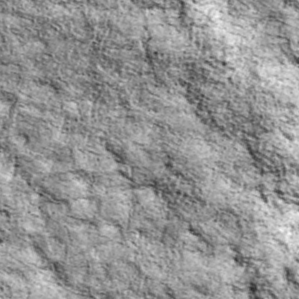
Label: non_frost